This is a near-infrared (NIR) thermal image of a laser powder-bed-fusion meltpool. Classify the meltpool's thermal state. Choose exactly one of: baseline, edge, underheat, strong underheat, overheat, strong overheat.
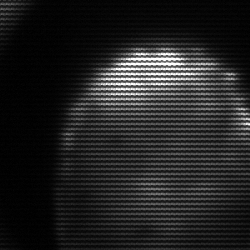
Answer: edge